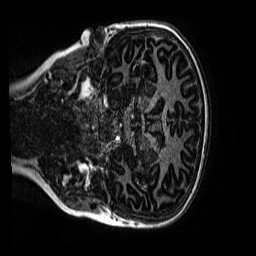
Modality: MP2RAGE
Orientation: coronal
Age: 11
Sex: female
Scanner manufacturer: siemens
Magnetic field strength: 3 T
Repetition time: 4 s
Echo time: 0.00299 s